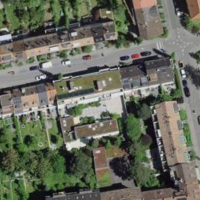
EUNIS habitat code: 54
Species observed at this site:
Allium ursinum
Lapsana communis
Prunus padus